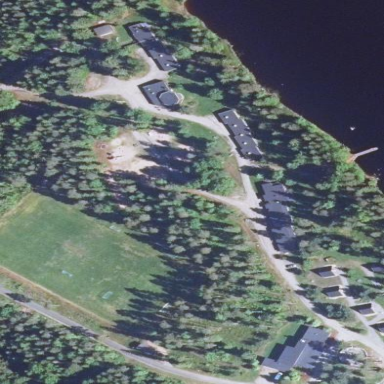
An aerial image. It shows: Recreation center and resort on leisure land.